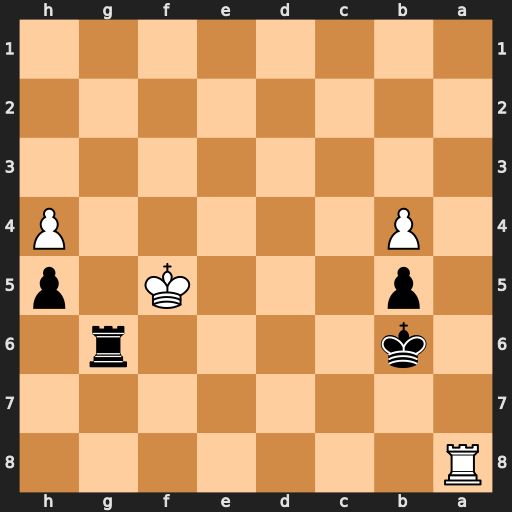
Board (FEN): R7/8/1k4r1/1p3K1p/1P5P/8/8/8
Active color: b
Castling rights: -
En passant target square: -
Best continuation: Rg4 Re8 Rxh4